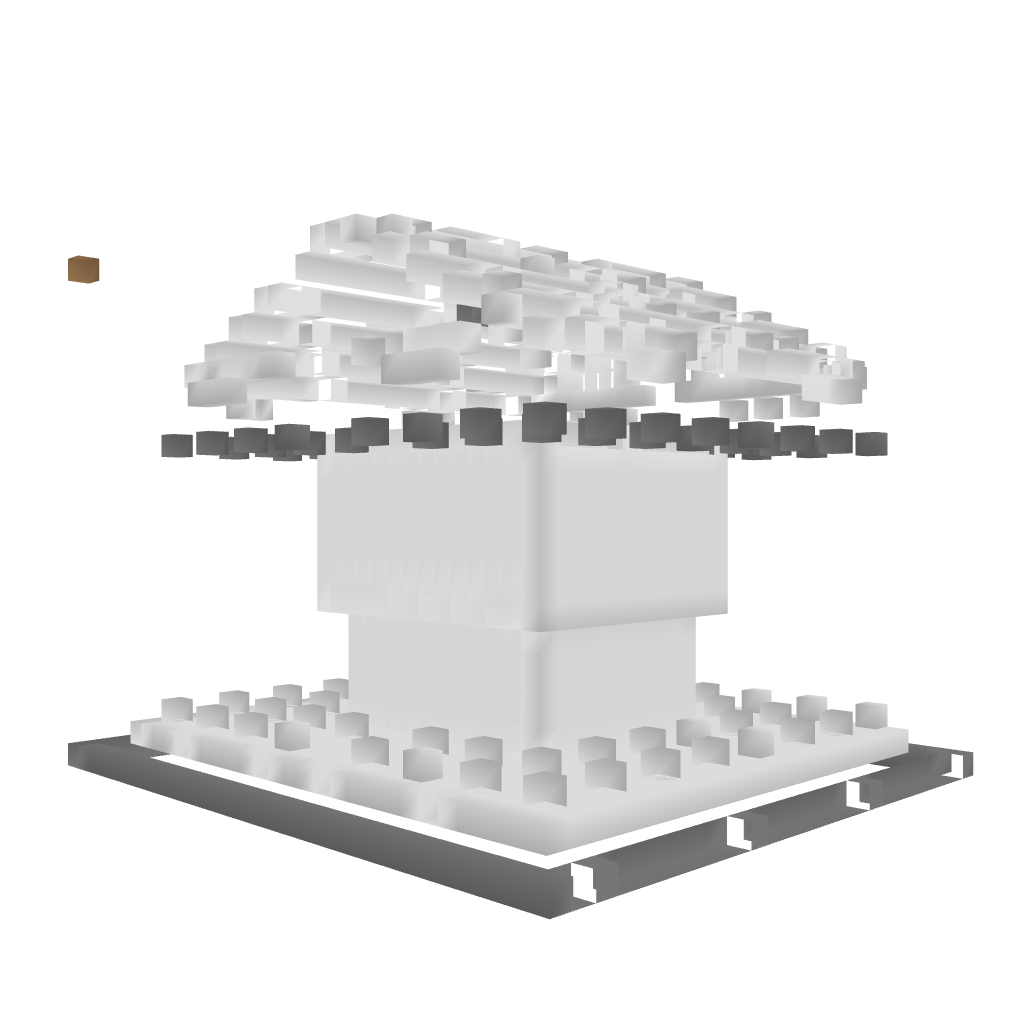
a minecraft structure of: Templo Romano bad low quality